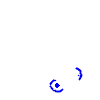
Particle: kaon